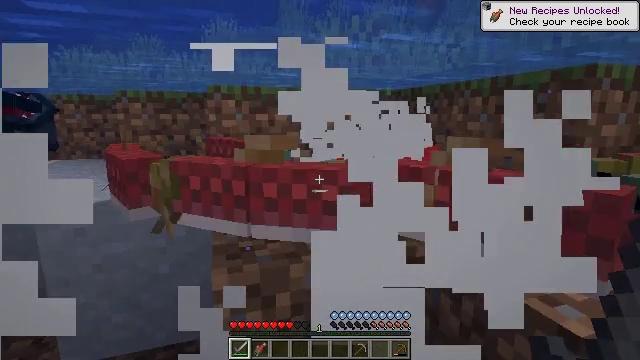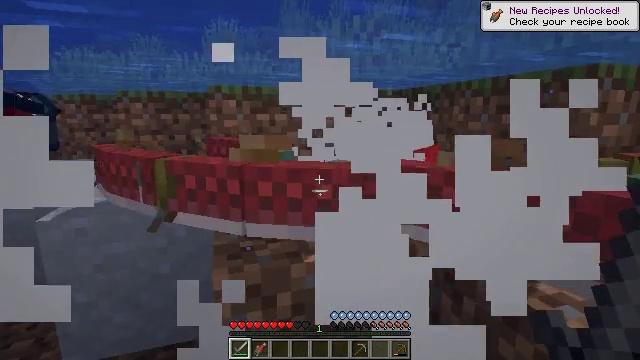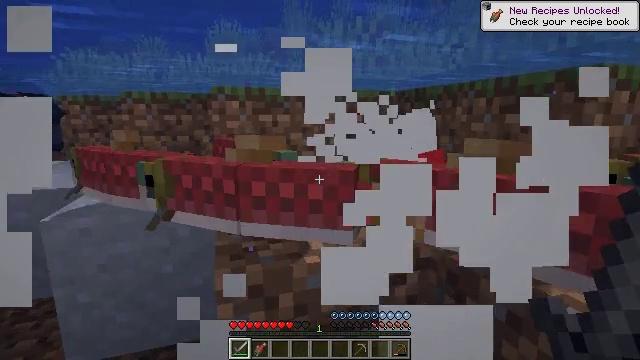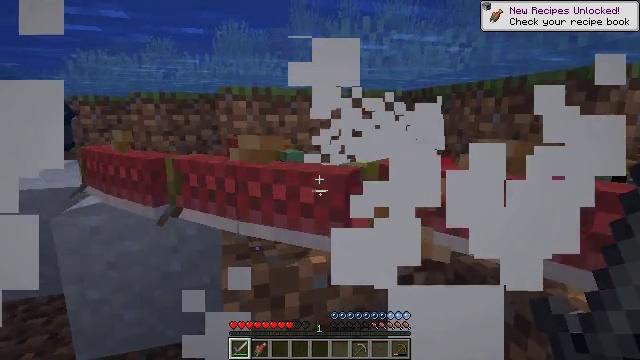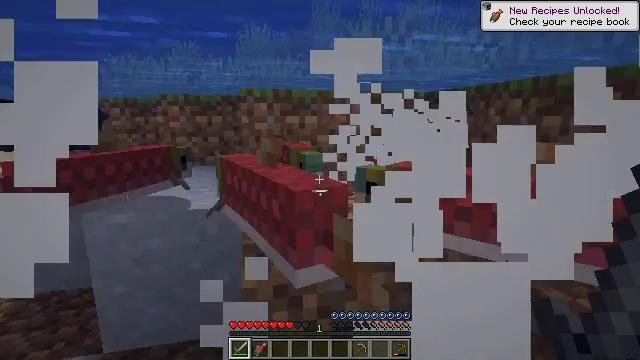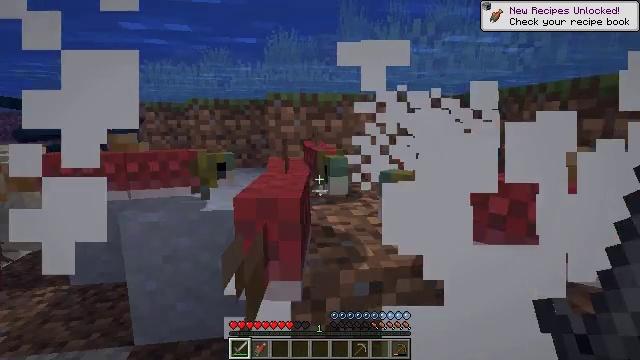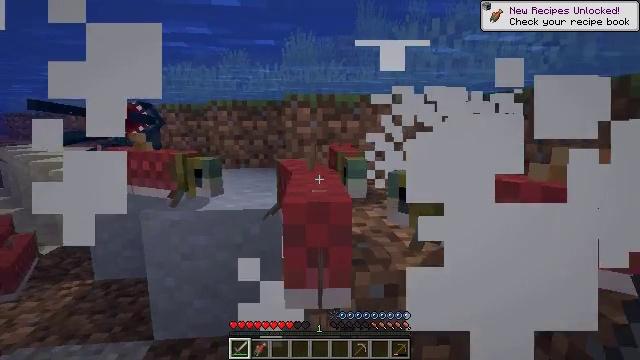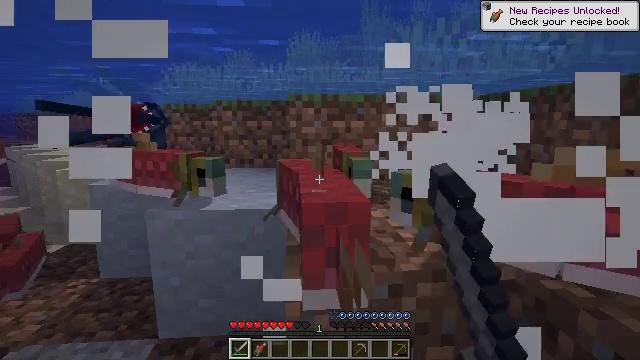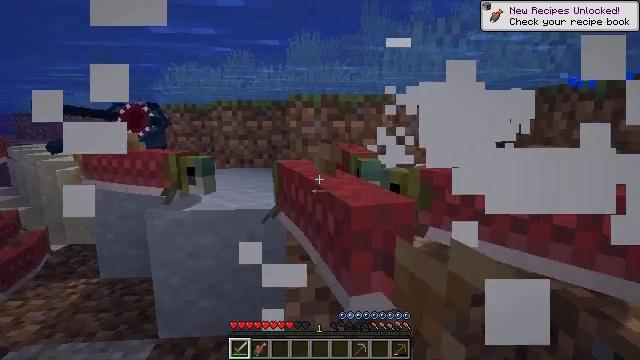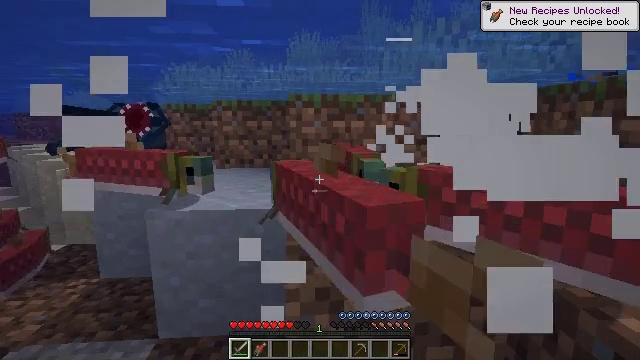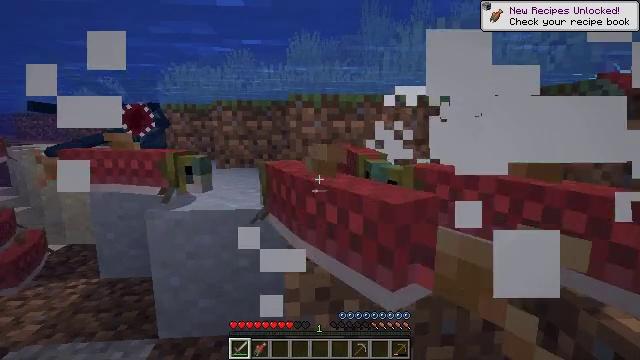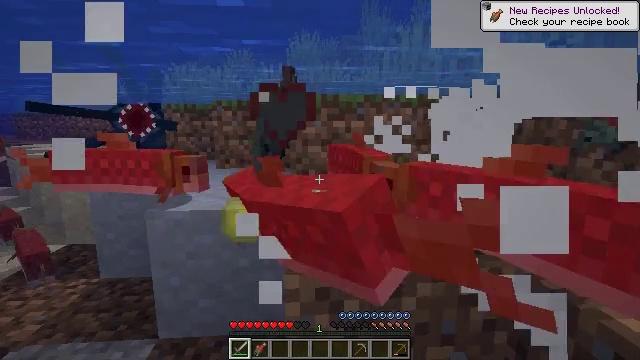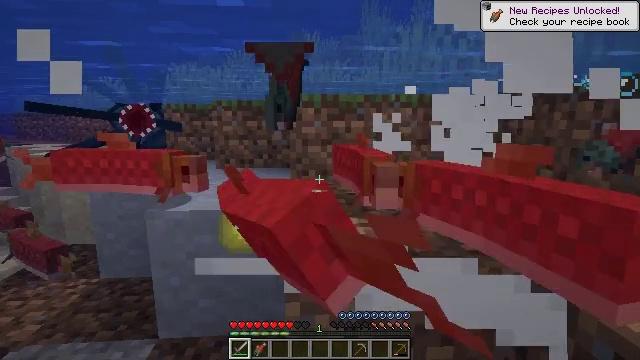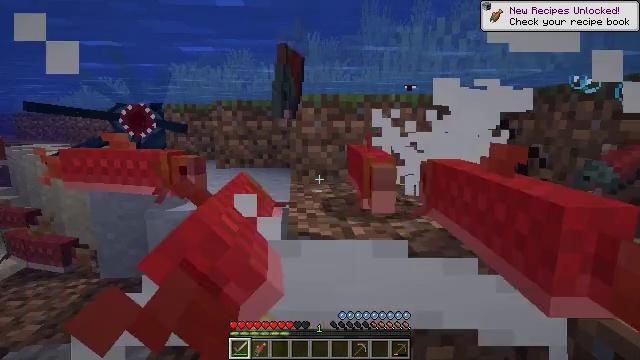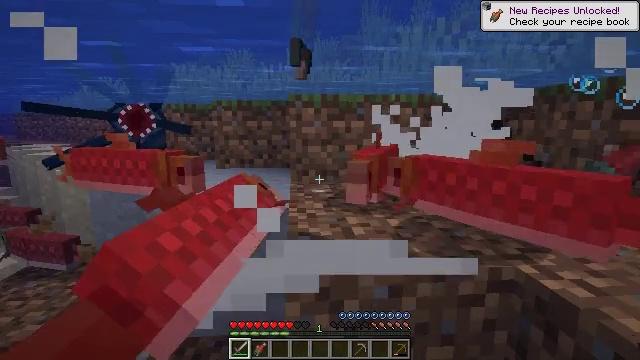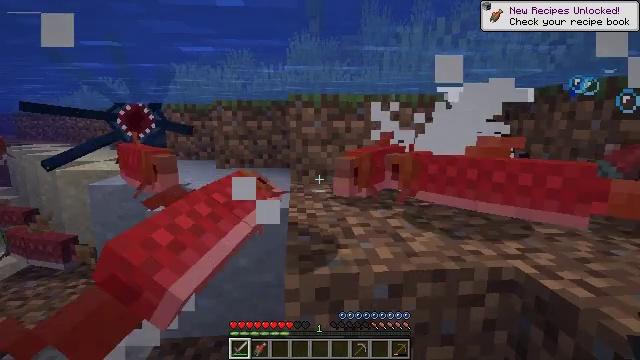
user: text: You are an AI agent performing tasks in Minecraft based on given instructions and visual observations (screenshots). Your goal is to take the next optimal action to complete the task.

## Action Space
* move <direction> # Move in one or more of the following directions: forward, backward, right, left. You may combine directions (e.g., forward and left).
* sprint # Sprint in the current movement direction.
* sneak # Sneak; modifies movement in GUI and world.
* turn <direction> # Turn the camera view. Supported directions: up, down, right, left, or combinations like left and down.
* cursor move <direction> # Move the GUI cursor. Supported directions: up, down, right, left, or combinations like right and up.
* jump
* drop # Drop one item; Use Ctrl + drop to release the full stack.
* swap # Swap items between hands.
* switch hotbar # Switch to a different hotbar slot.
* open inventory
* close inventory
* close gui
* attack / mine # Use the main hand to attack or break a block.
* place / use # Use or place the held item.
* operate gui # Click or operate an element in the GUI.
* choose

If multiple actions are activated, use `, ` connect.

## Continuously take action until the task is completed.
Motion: motion action
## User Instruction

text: Hunt fish.
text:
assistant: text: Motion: no_op
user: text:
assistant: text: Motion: no_op
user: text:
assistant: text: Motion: turn left
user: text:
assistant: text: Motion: turn left
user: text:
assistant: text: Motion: turn left
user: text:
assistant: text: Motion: turn left, attack / mine
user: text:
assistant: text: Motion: attack / mine
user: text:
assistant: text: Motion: attack / mine
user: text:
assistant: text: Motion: no_op
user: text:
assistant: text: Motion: no_op
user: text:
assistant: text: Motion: no_op
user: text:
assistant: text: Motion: no_op
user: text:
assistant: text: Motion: no_op
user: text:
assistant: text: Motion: no_op
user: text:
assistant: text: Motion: no_op
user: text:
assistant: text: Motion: no_op
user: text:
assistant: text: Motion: turn right
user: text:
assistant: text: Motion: turn right
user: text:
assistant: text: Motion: turn right and up
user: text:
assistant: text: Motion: turn right
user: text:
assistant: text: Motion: turn right
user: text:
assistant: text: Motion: no_op
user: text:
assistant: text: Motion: no_op
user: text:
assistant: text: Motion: turn right
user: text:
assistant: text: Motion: attack / mine
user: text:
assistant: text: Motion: attack / mine
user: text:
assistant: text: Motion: attack / mine
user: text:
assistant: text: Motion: no_op
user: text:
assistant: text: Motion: no_op
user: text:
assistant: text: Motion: no_op